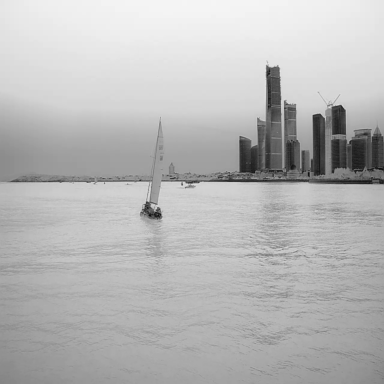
There is a bulk_carrier in the infrared image.